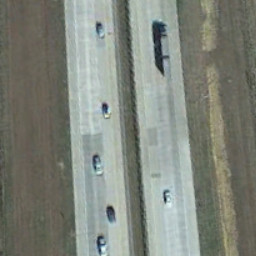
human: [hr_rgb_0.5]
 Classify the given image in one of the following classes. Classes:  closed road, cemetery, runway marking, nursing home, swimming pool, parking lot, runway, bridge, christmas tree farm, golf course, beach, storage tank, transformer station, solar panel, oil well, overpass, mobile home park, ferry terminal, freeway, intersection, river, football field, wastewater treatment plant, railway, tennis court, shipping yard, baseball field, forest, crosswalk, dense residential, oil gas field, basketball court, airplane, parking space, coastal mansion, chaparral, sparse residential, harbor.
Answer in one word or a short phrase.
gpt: freeway